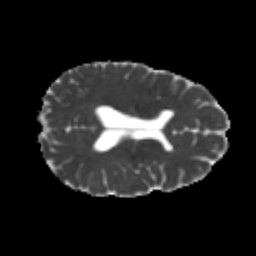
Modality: MD
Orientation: axial
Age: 24
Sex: female
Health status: healthy
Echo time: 0.074 s